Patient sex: M
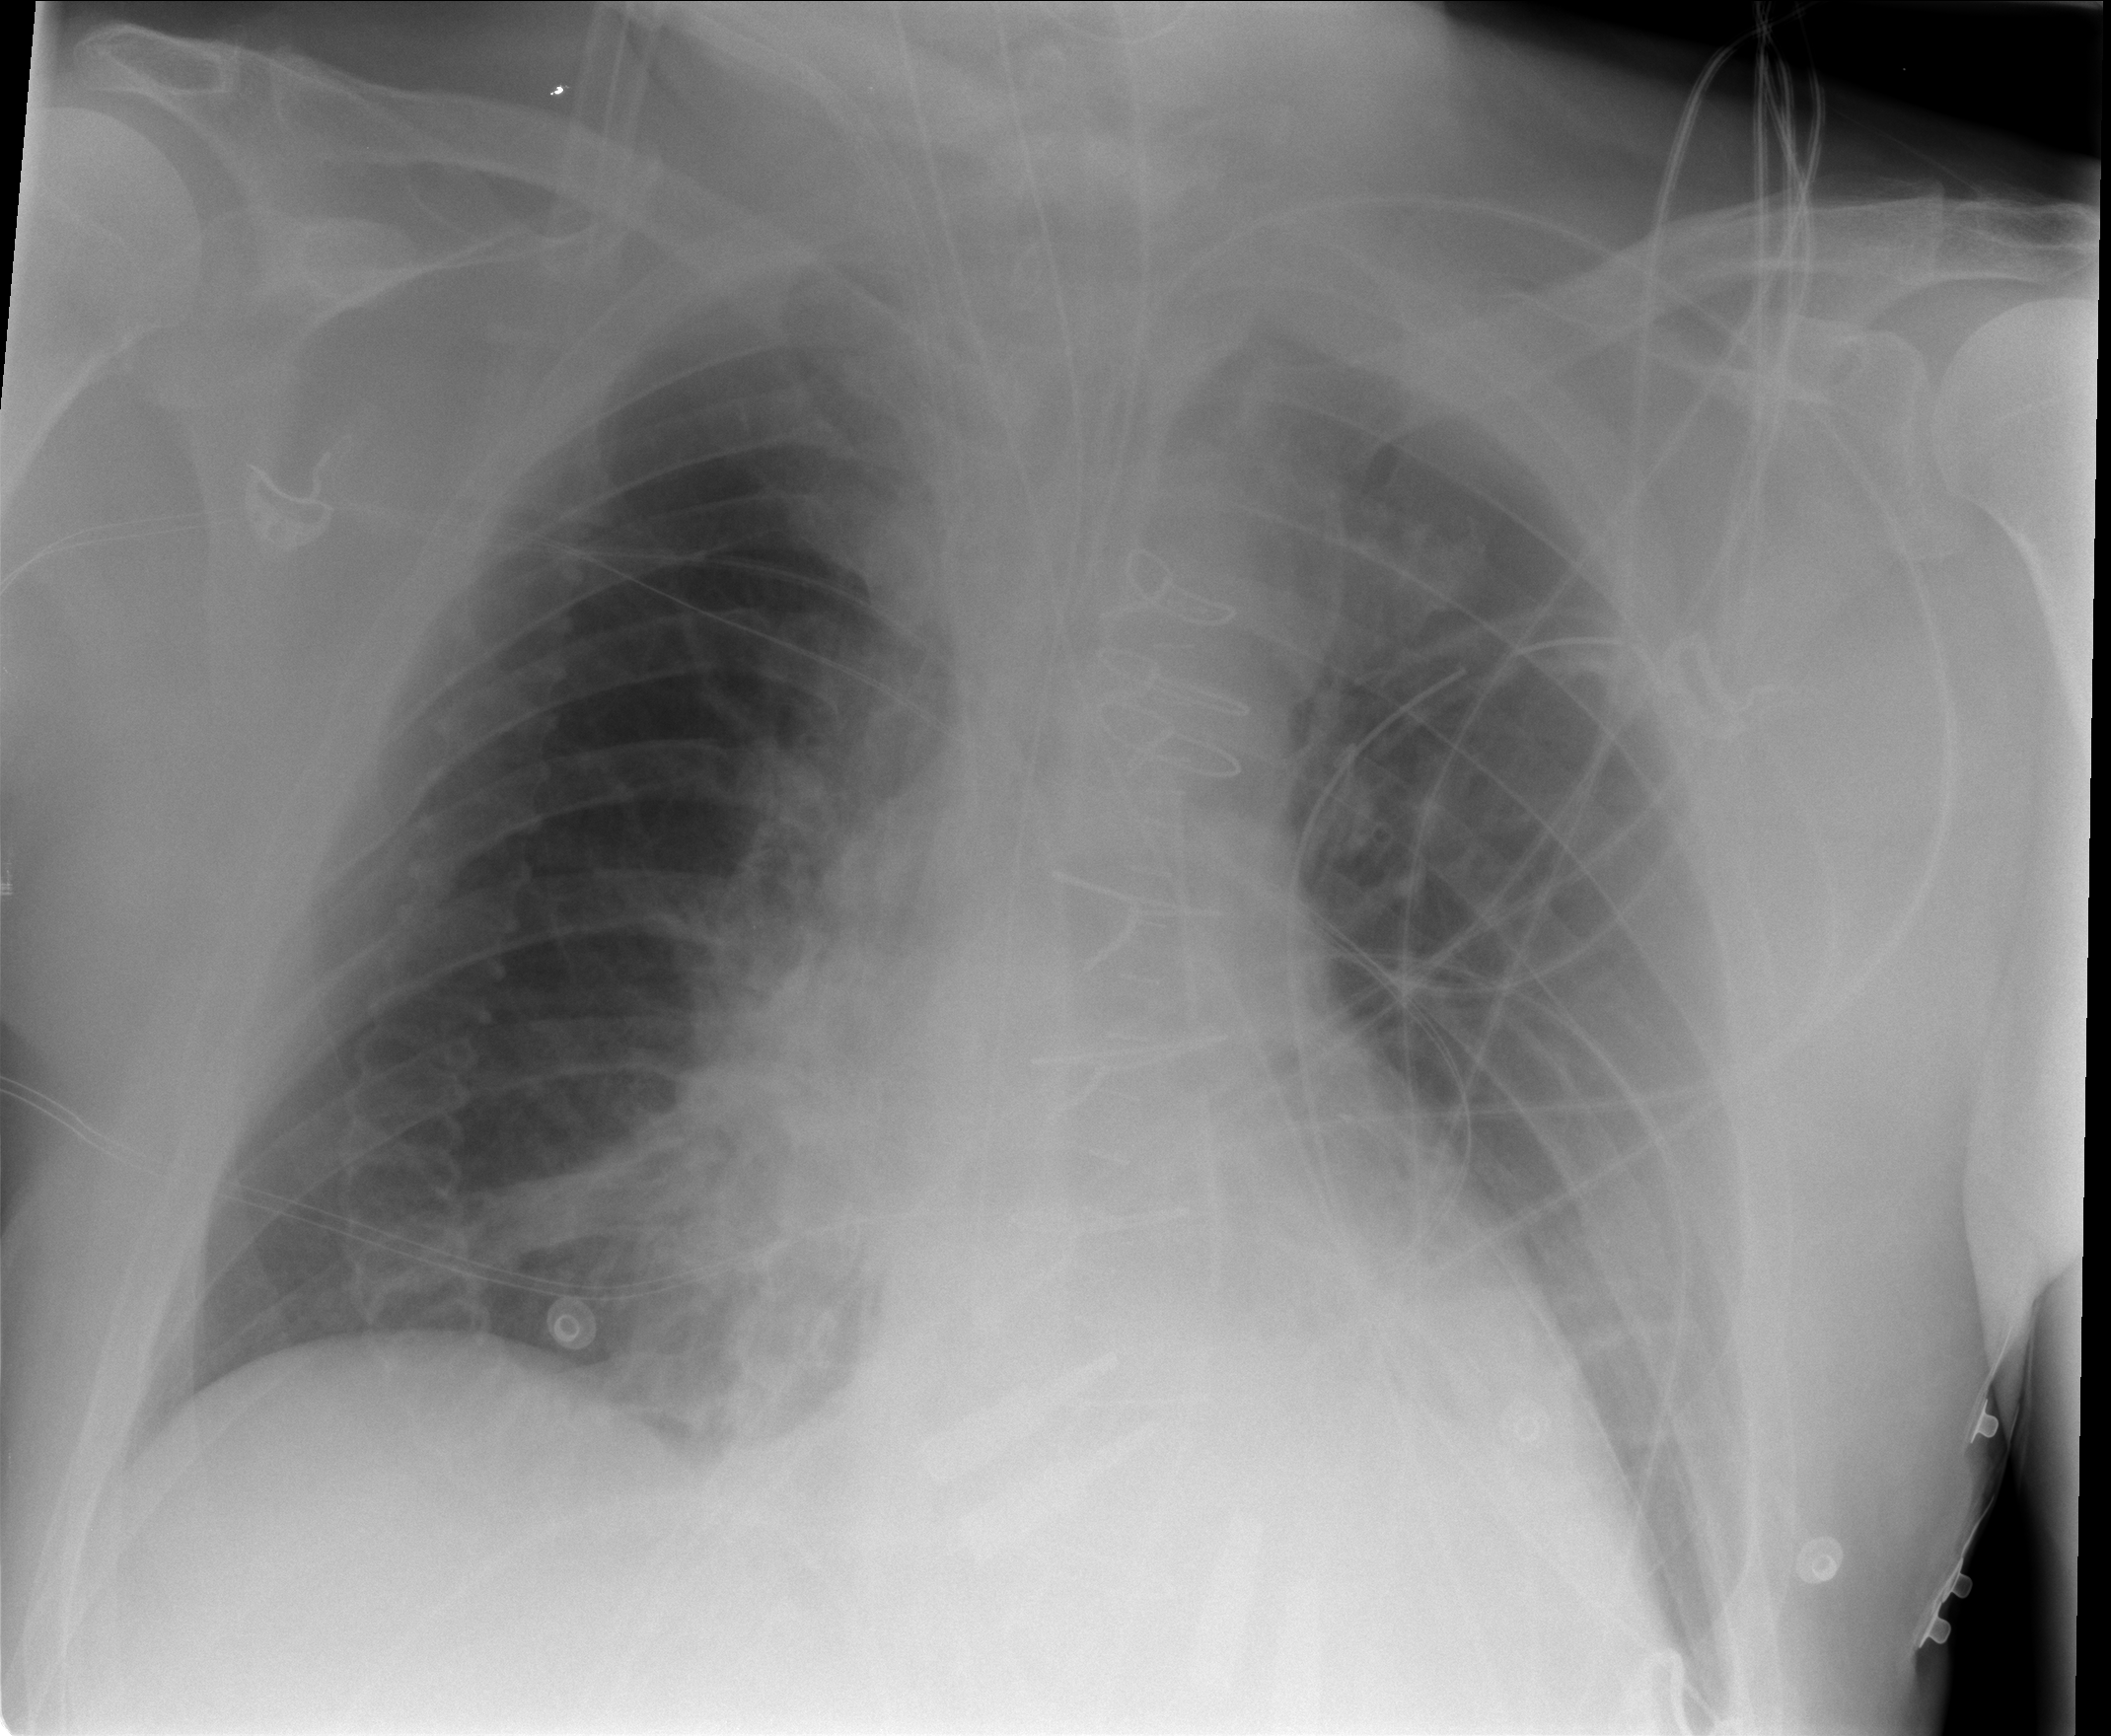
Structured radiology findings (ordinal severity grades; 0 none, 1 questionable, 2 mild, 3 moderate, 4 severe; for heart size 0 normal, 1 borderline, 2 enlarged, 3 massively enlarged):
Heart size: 0
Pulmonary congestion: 1
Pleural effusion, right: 0
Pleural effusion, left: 0
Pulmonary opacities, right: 0
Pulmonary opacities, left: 0
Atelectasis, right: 1
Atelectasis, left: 0